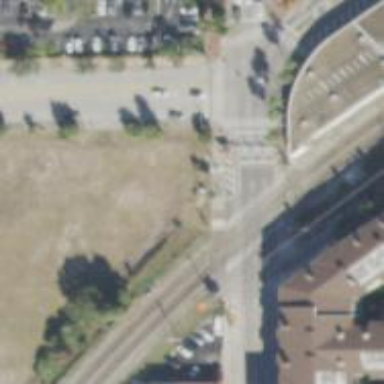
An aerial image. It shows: Crossing for the railway.